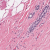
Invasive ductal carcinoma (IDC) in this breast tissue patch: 0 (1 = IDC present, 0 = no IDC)